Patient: sex F, age 65
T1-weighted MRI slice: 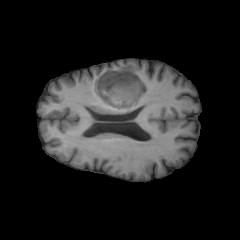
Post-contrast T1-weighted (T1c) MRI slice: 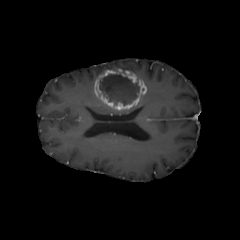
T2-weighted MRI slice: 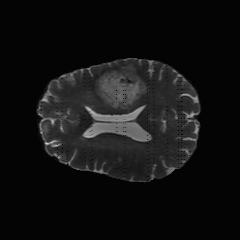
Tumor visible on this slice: yes
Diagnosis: Glioblastoma, IDH-wildtype
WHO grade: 4